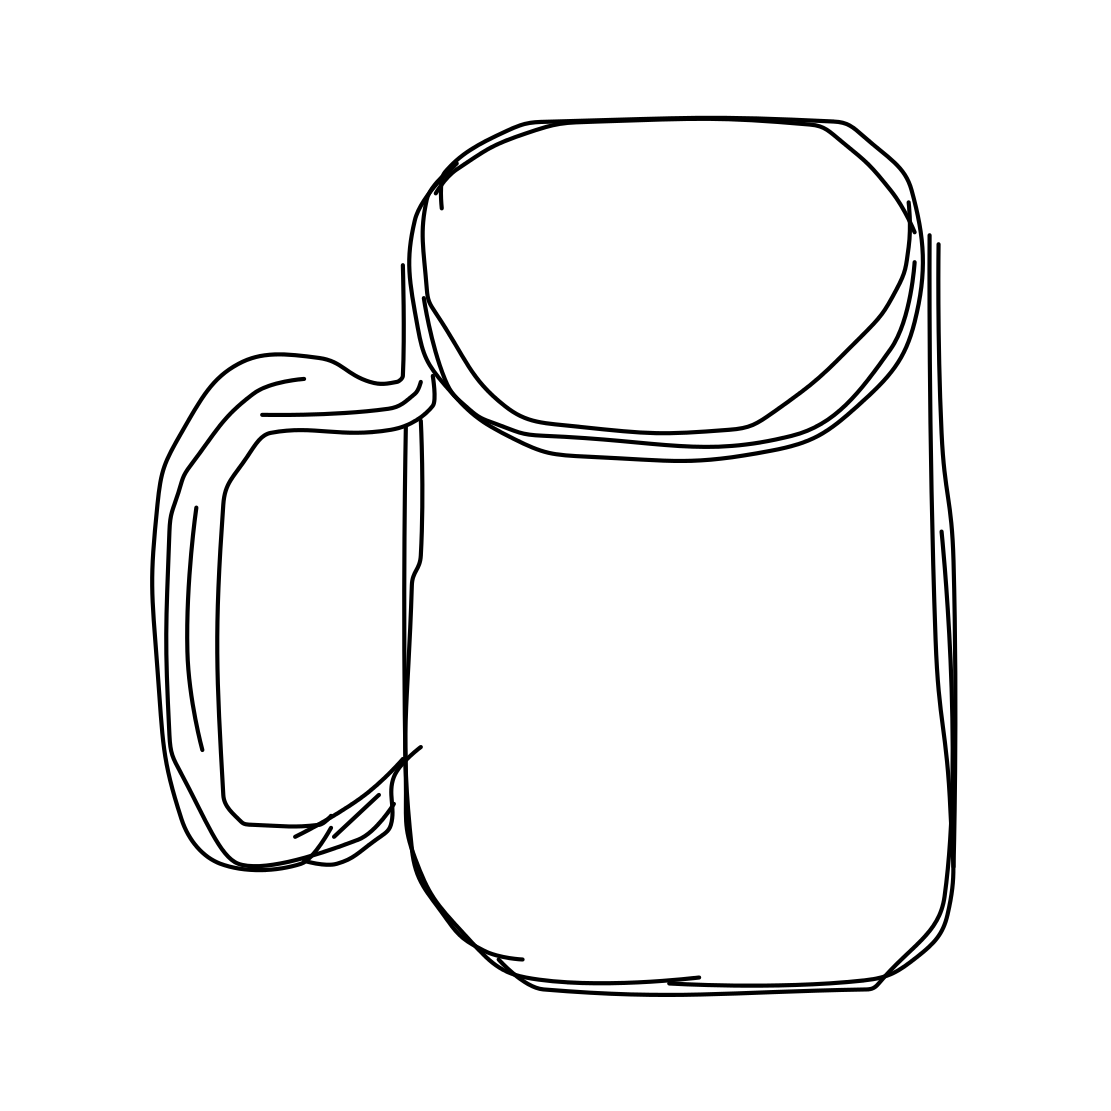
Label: mug